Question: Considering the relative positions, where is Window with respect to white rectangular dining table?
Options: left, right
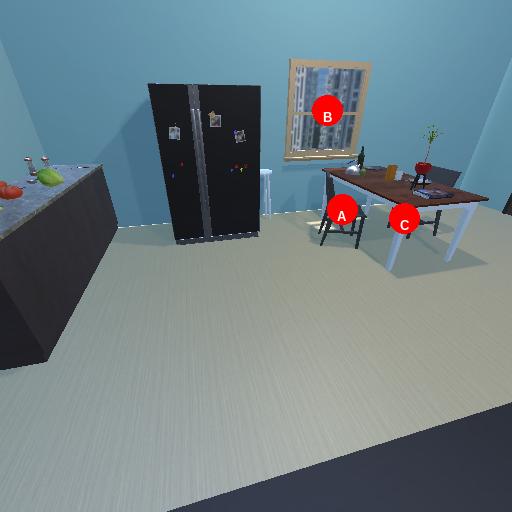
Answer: left